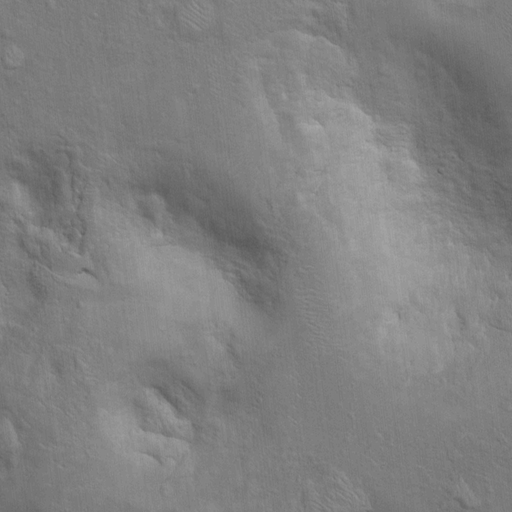
Classes present: Background, Cone